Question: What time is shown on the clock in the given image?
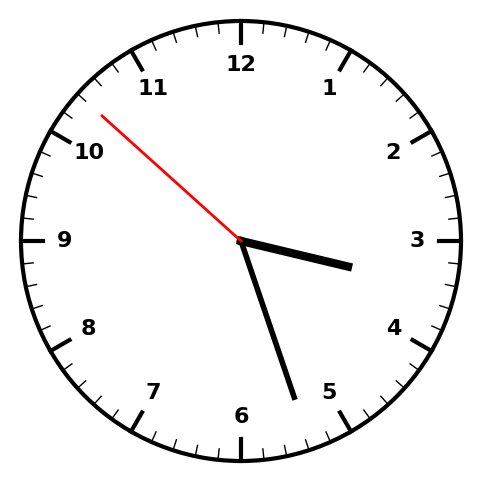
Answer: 03:26:52